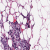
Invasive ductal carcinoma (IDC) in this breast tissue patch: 1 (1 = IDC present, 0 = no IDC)